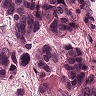
Metastatic tissue present: yes